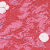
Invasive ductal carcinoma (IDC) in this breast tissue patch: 0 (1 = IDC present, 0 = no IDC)